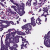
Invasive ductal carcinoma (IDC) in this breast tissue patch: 1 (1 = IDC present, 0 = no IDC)